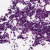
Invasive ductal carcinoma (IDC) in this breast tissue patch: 0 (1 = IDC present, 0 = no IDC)